Interaction volume radius: 5 \u00c5
Interaction volume height: 45 \u00c5
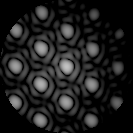
Disorder parameter: 0.01601